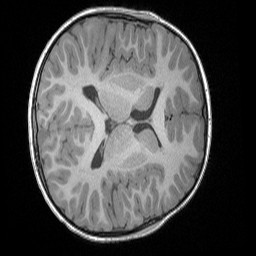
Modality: T1w
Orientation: axial
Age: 7
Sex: male
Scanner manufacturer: siemens
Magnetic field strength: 3 T
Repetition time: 1.65 s
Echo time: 0.00203 s